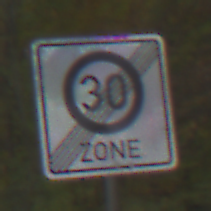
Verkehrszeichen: EndeZone30
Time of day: Midday
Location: Outdoor (Nature)
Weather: Overcast
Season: Autumn
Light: Natural